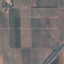
Land use / land cover: PermanentCrop